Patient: sex M, age 81
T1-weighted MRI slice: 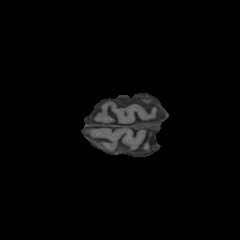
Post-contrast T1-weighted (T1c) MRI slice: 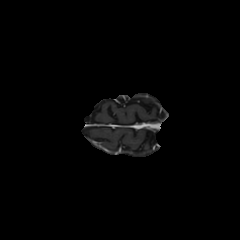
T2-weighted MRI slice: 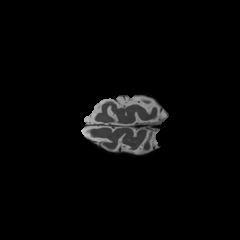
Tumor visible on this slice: no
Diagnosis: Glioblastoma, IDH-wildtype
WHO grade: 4